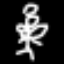
Label: angel